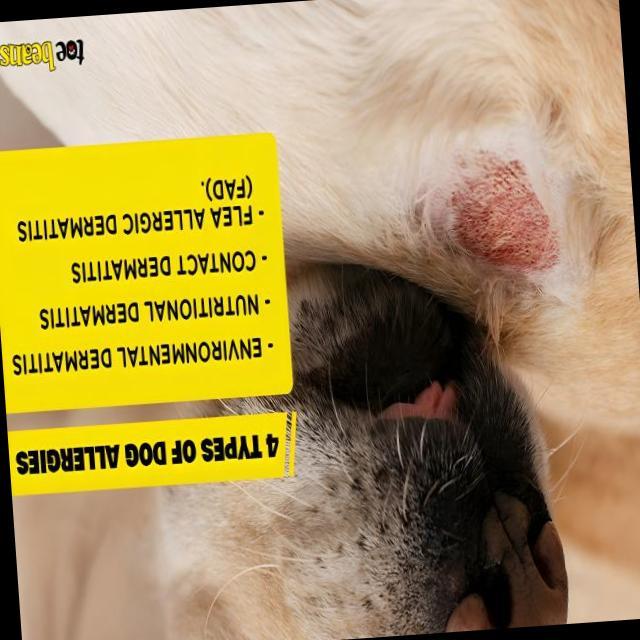
Canine dermatitis — inflammation of the skin presenting with erythema, pruritus, papules, and excoriation. May be allergic, contact, or atopic in origin.